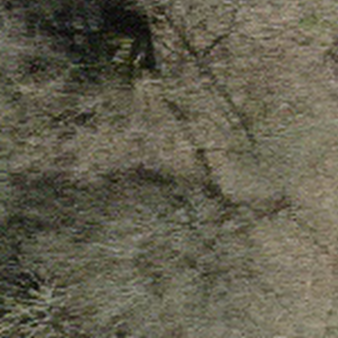
Label: other